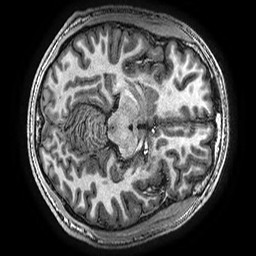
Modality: T1w
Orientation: axial
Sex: male
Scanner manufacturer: ge
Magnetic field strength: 3 T
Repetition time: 0.007644 s
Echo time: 0.003468 s